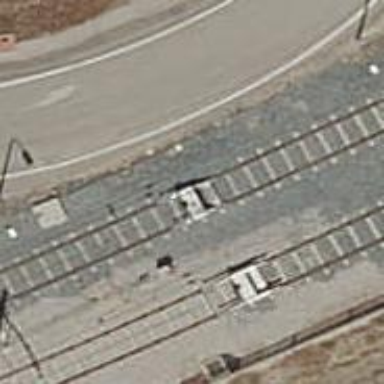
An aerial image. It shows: Railway buffer stop.